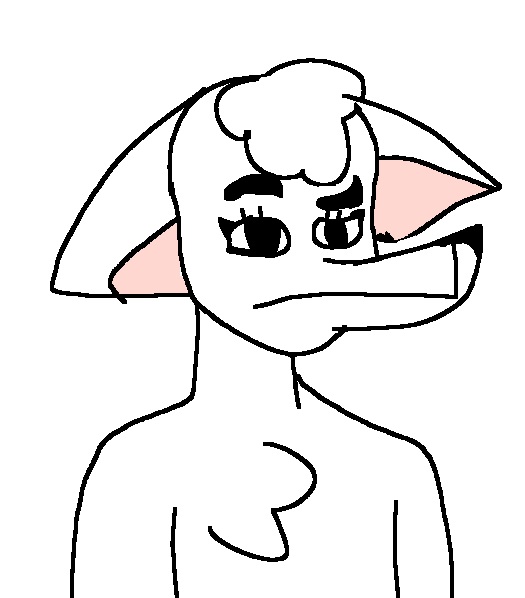
Label: 5_Animal